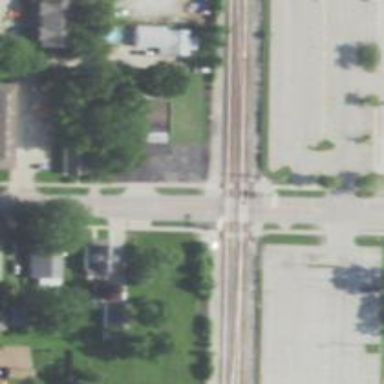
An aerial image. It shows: Railway crossing.